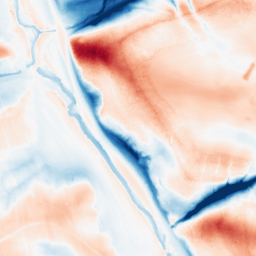
Category: classical
Decomposition family: gaussian_anisotropic
Decomposition parameters: sigma_x: 5
sigma_y: 20
Upsampling method: quartic
Upsampling parameters: scale: 8
Upsampling scale: 8